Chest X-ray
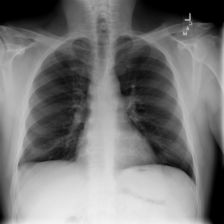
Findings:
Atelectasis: negative
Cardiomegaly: negative
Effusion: negative
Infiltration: negative
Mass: negative
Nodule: negative
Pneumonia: negative
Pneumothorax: negative
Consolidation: negative
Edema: negative
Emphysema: negative
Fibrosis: negative
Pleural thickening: positive
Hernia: negative